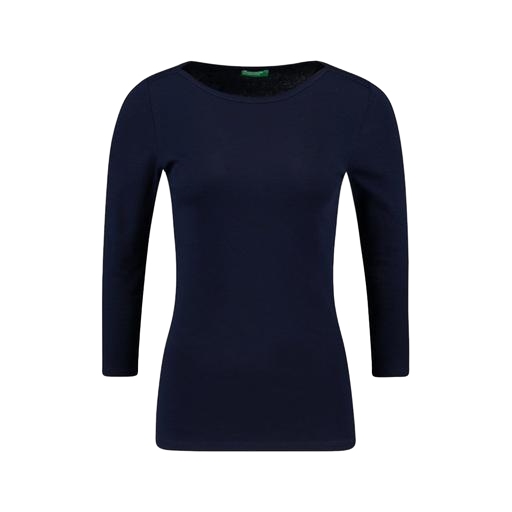
three-quarter sleeved jersey top, 3/4-sleeve boat-neck top, long sleeved navy blue top, white background